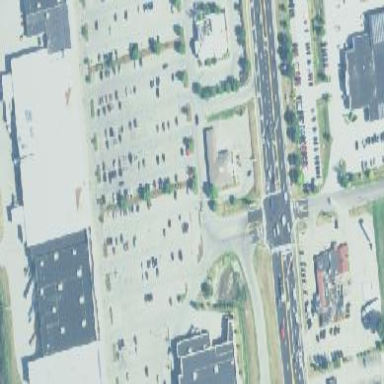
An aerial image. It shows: Retail area.